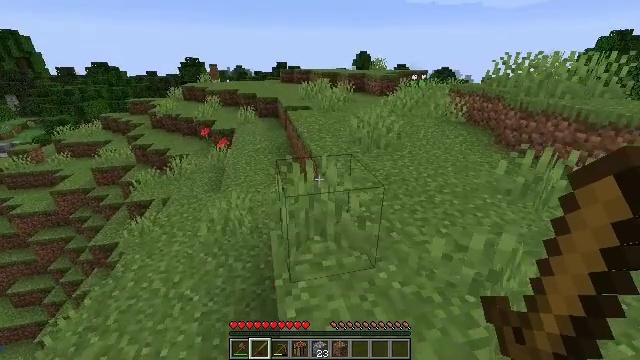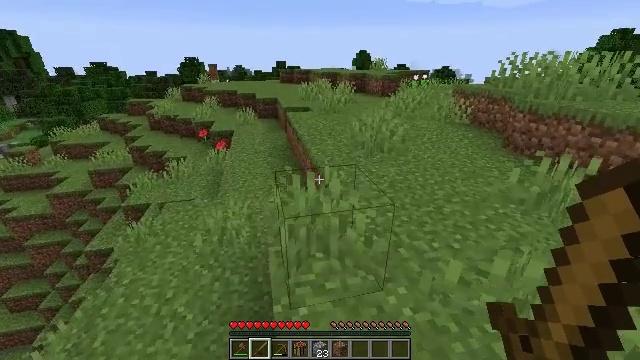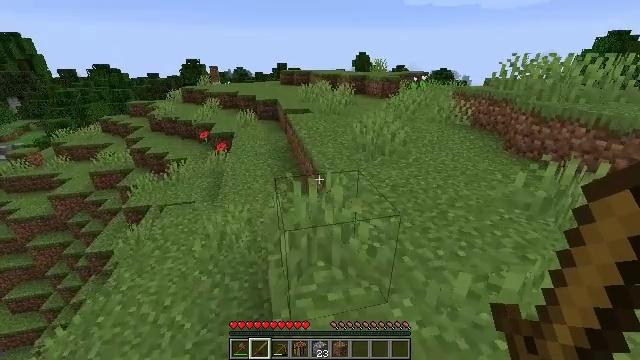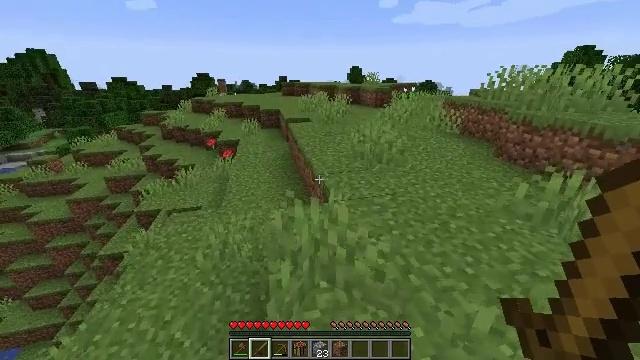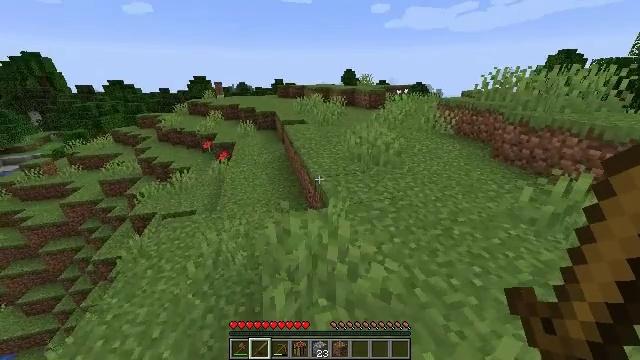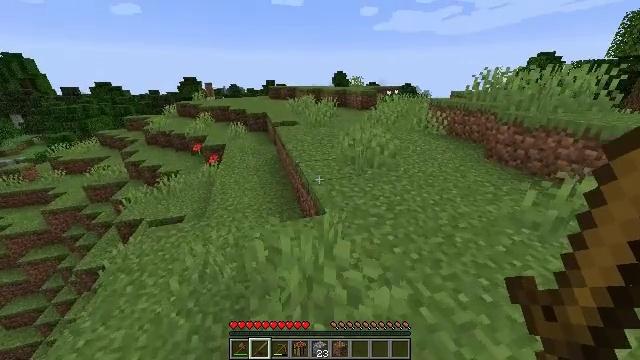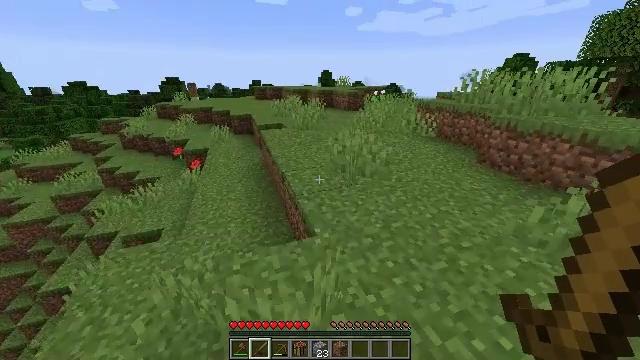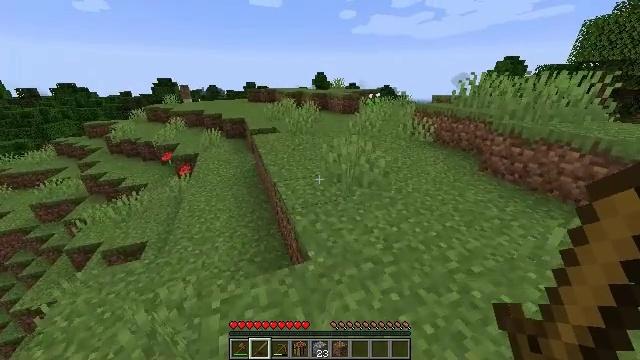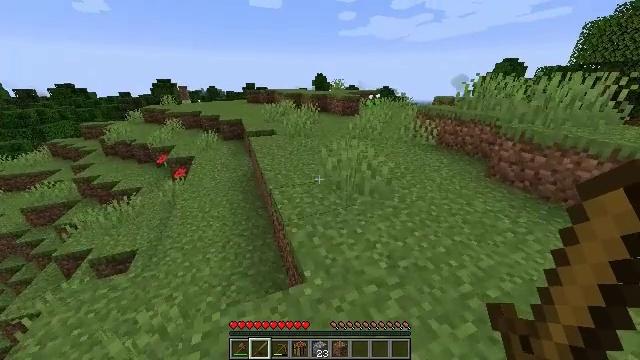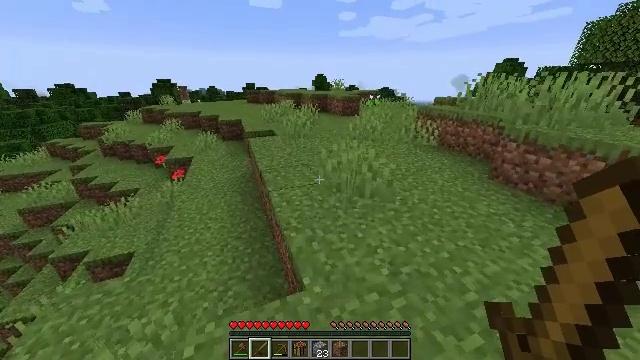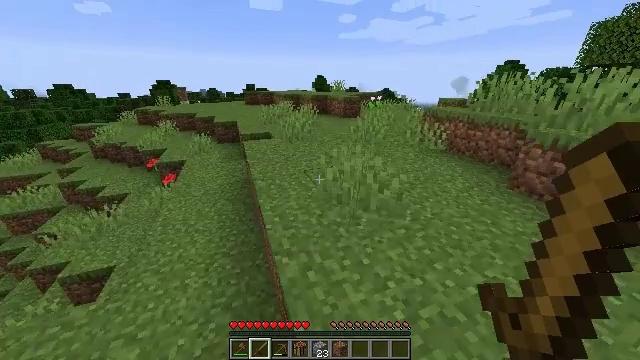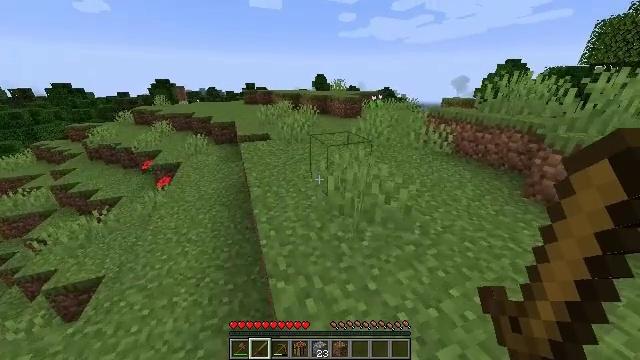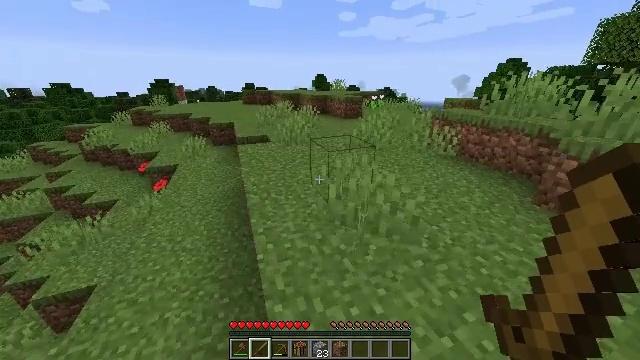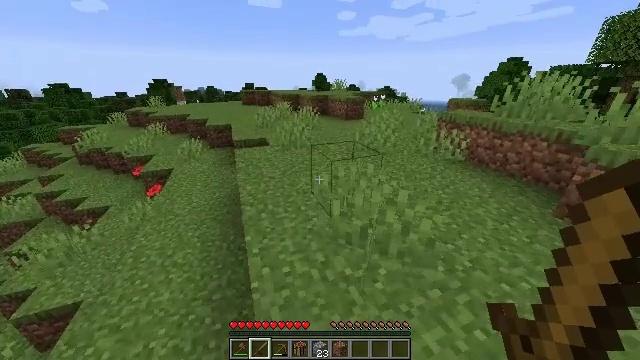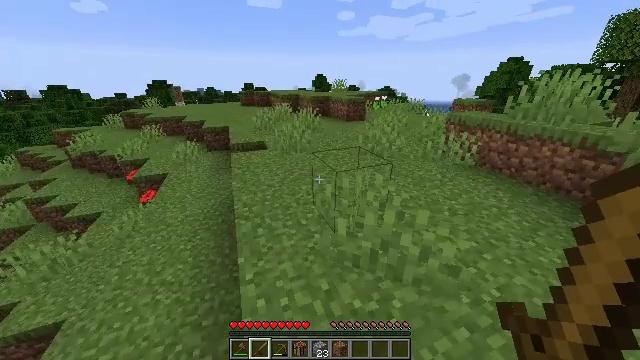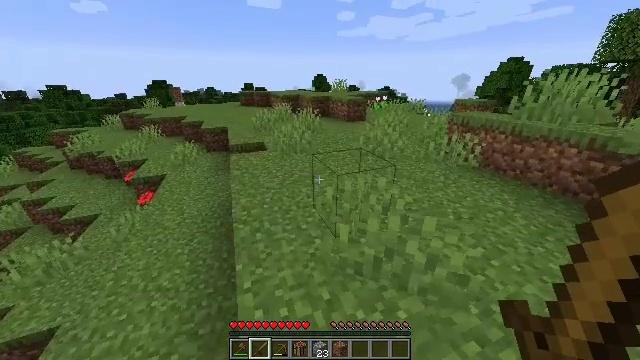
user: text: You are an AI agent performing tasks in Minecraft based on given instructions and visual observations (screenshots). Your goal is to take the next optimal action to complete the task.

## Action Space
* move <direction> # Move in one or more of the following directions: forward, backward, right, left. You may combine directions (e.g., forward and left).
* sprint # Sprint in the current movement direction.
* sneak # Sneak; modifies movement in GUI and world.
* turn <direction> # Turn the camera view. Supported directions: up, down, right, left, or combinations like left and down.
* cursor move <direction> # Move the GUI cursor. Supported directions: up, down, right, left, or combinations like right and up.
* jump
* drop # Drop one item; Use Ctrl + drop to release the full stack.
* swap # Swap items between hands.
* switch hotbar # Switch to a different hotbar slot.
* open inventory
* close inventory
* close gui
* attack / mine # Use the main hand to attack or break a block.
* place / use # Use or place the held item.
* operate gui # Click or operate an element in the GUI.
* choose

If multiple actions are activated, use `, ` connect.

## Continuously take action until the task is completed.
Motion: motion action
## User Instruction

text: Break the sugar cane.
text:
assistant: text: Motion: move forward, sprint
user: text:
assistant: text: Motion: move forward, sprint
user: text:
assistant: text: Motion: move forward, sprint
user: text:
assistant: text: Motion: move forward, sprint, turn right
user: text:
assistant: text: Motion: move forward, sprint, turn right
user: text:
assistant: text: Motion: move forward, sprint, turn right
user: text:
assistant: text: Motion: move forward, sprint, turn right
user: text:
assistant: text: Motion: move forward, sprint
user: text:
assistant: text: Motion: move forward, sprint
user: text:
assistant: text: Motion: move forward, sprint
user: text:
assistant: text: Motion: move forward, sprint
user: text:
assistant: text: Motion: move forward, sprint
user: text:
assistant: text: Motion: move forward
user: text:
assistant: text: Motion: move forward
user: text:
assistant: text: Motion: move forward
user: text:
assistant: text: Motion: move forward
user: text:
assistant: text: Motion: move forward
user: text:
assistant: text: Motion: move forward
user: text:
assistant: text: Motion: move forward
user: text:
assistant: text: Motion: move forward
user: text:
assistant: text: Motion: move forward, turn up
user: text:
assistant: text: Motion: move forward
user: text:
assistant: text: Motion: move forward
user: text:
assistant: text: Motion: move forward
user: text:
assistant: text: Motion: move forward
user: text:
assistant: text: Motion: move forward
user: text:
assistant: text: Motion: move forward
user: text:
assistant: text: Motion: move forward
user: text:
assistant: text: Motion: move forward
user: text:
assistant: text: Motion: move forward